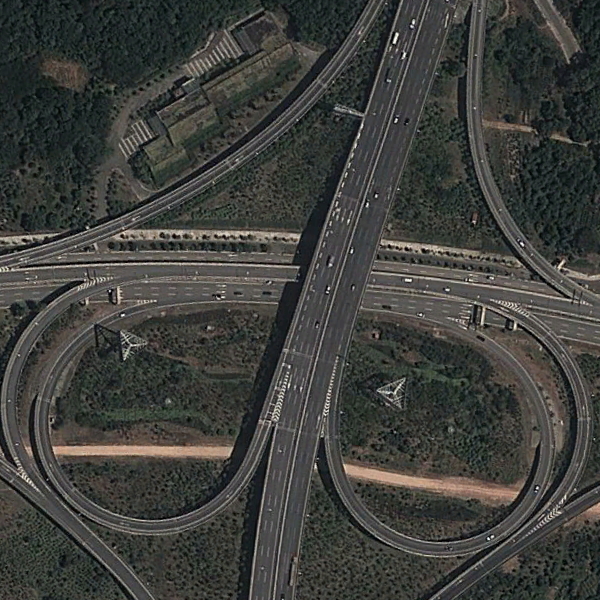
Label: Viaduct